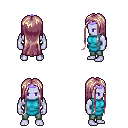
a pixel art fantasy rpg character, male body template, dark elf, purple skin, teal tunic, teal pants, white blonde extra-long hairstyle, purple tiara, four views (front, back, left, right), 2x2 character sprite sheet, small pixel art, hard edges, no anti-aliasing